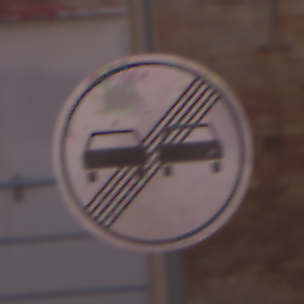
Verkehrszeichen: EndeUeberholverbot
Umgebung: Outdoor, Urban
Tageszeit: MorningAfternoon
Wetter: Clear
Licht: Natural
Jahreszeit: NotSpecified
Kontrast: MediumContrast